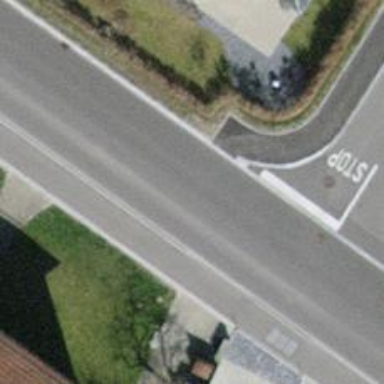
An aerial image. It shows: Unmarked crossing on footway.